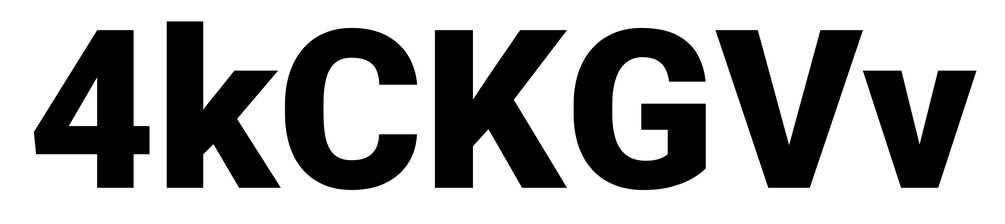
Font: Roboto_Black